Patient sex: M
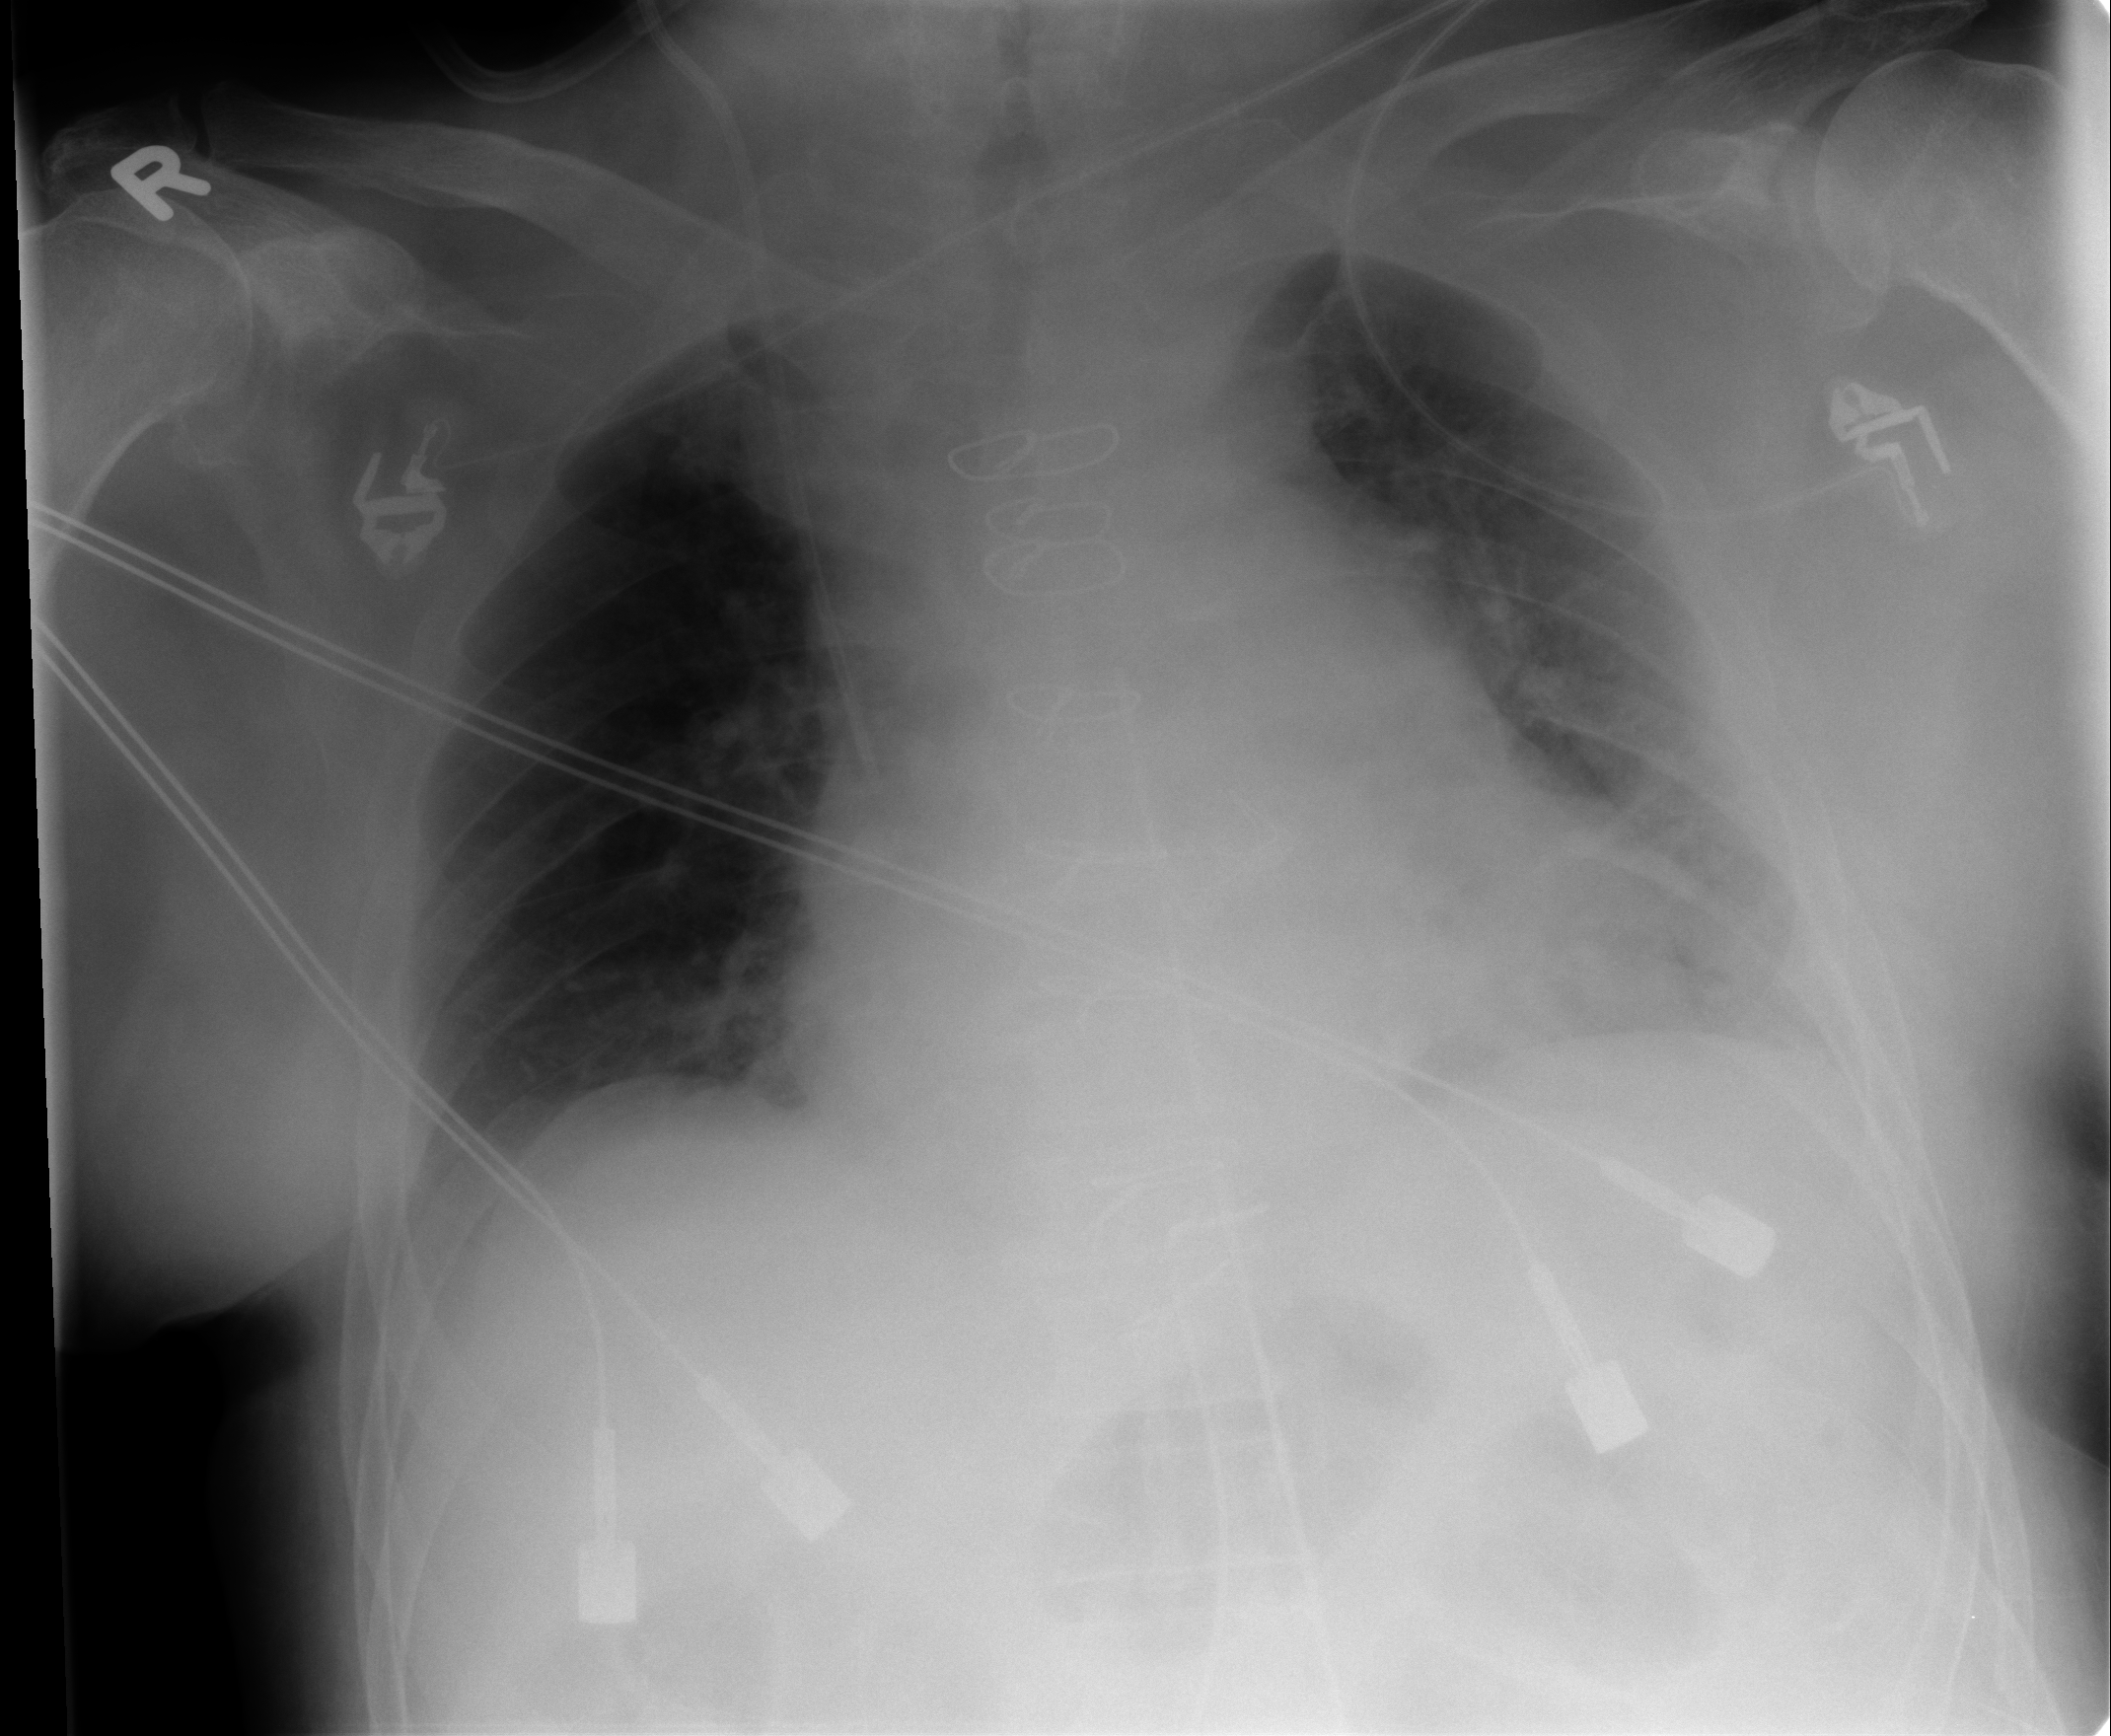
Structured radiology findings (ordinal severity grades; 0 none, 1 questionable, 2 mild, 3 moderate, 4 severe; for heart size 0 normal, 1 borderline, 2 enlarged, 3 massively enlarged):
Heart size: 0
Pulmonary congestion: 0
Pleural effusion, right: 0
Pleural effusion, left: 2
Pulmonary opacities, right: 0
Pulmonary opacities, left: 0
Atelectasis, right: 0
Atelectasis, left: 2